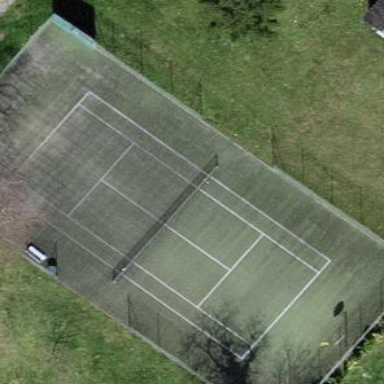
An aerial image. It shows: Tennis court on the leisure land pitch.